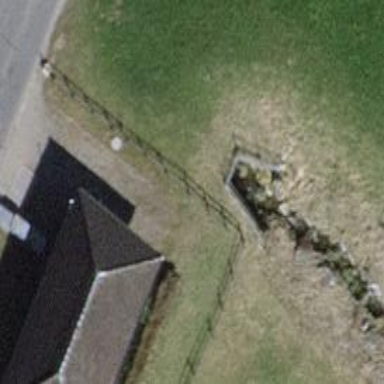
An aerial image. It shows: Drain passing through tunnel.